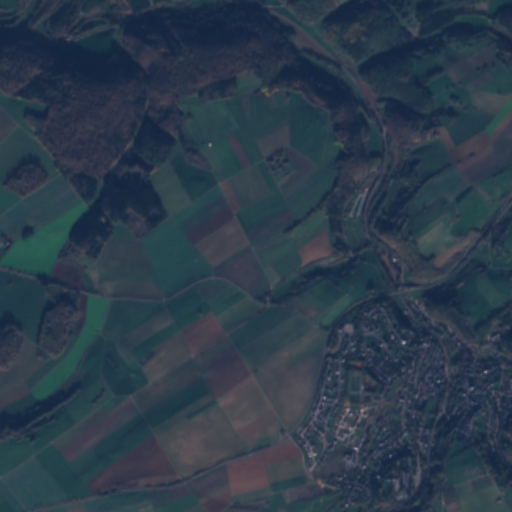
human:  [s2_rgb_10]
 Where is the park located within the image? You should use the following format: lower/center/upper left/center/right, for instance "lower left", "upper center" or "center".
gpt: The park is located in the lower right of the image.
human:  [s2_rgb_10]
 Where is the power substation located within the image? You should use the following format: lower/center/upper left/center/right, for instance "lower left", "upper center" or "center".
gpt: The power substation is located in the lower right of the image.
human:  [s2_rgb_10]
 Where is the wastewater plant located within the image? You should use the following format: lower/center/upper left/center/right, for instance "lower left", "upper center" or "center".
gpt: The wastewater plant is located in the center right of the image.
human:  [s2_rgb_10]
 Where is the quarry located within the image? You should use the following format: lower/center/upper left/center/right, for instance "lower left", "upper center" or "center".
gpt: There is no quarry in the image.